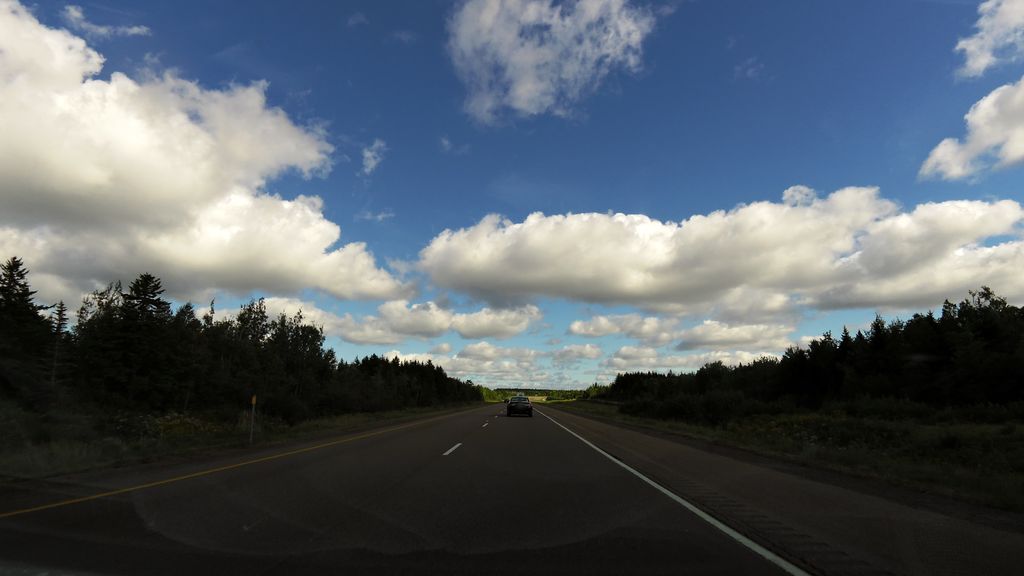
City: charlottetown